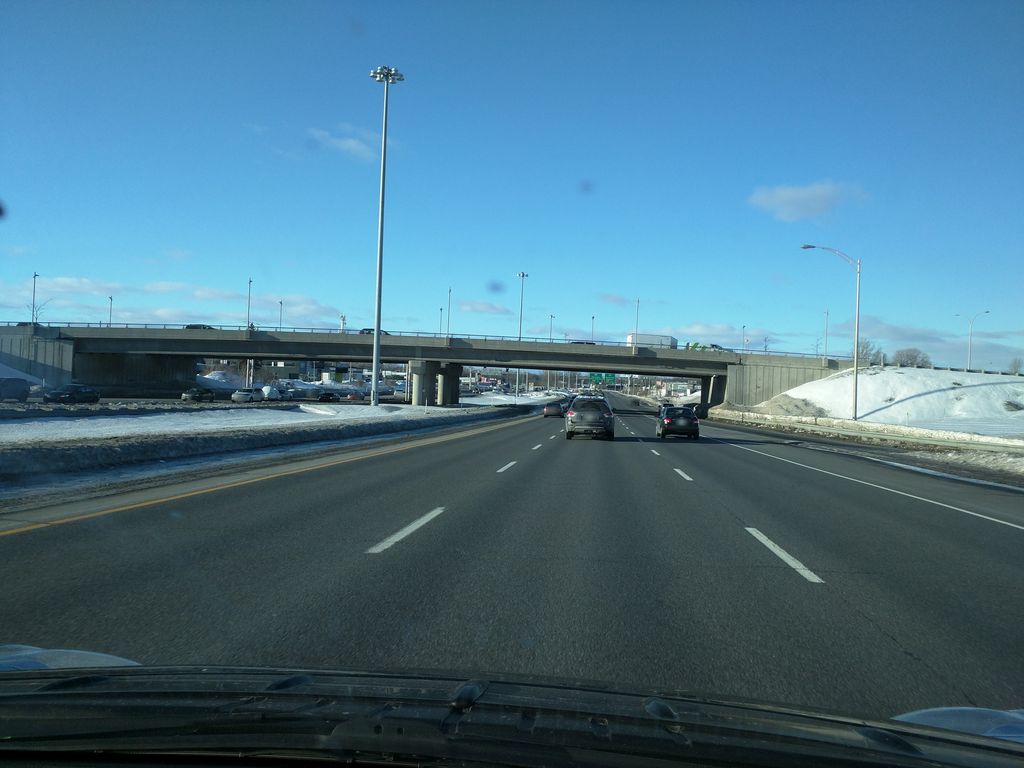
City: montreal